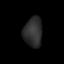
Tissue: skin
Cell type: Fibroblasts
Senescence score: 0.6823
Nuclear area (px): 539
Mean DAPI intensity: 45.937